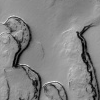
Atmospheric dust classification: not_dusty